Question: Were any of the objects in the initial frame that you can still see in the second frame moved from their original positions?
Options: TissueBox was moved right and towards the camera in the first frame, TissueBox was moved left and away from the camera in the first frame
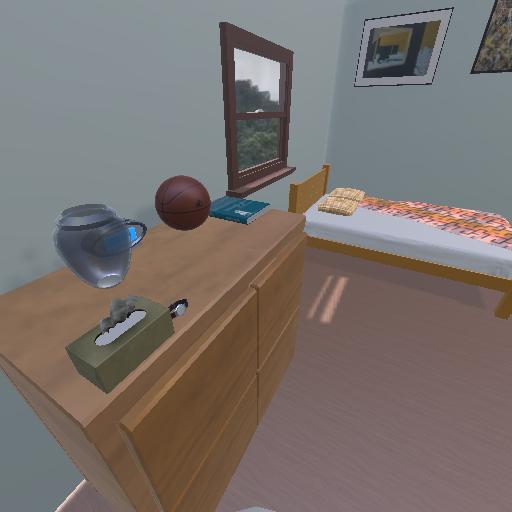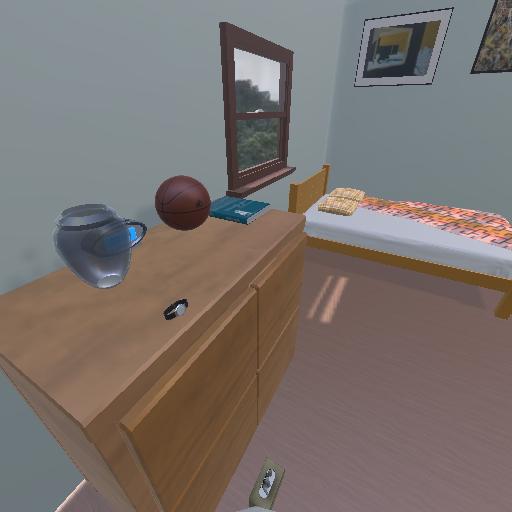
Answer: TissueBox was moved right and towards the camera in the first frame